Field crop: maize
Growth stage: 2
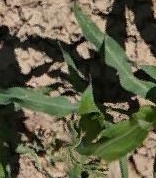
Species: maize